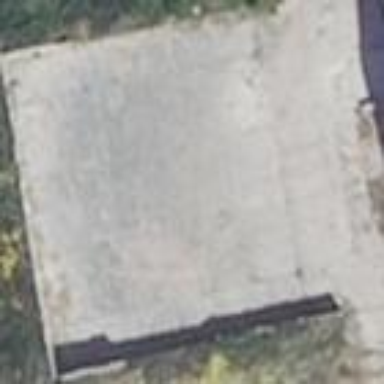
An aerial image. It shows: Concrete track with grade 2 surface.